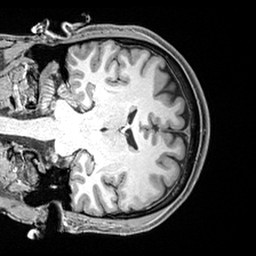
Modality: T1w
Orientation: coronal
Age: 32
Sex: male
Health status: healthy
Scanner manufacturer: siemens
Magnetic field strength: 3 T
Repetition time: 2.4 s
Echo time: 0.00217 s